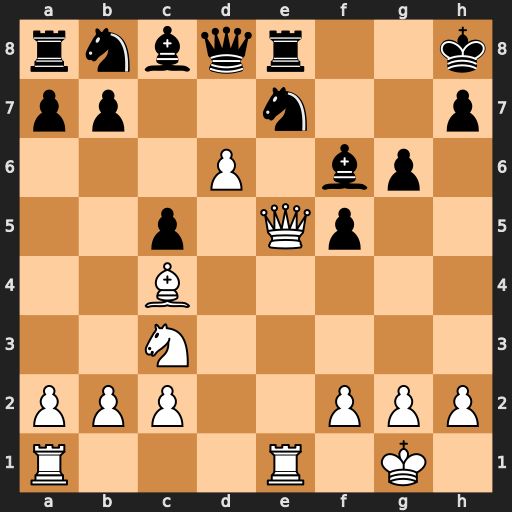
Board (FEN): rnbqr2k/pp2n2p/3P1bp1/2p1Qp2/2B5/2N5/PPP2PPP/R3R1K1
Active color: w
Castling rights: -
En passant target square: -
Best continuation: Qxf6#